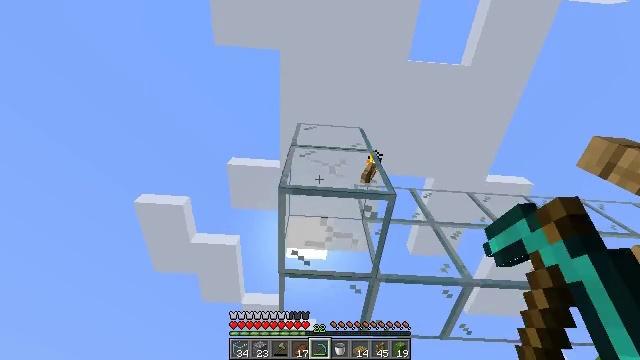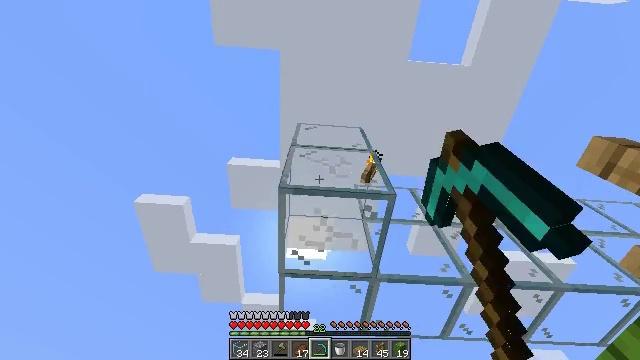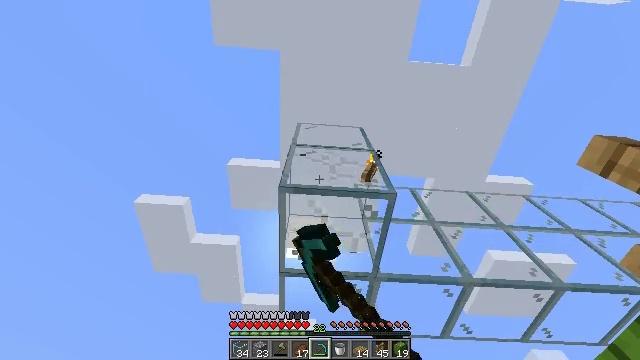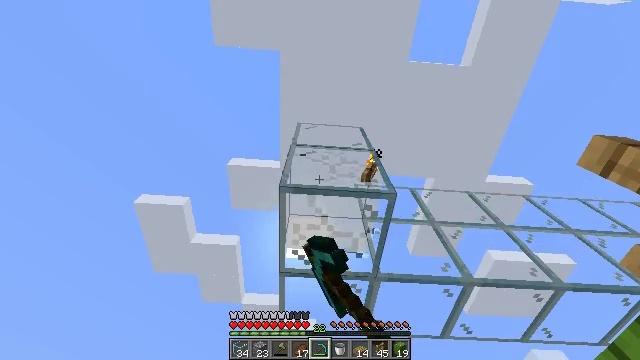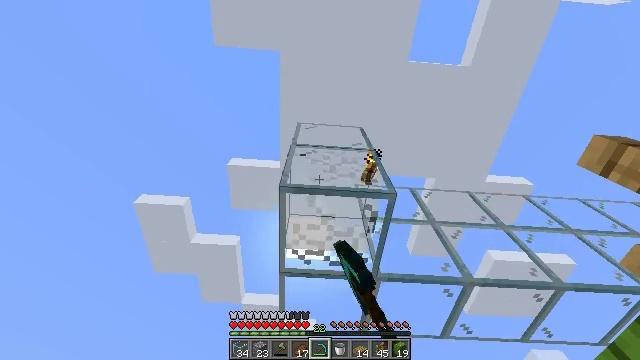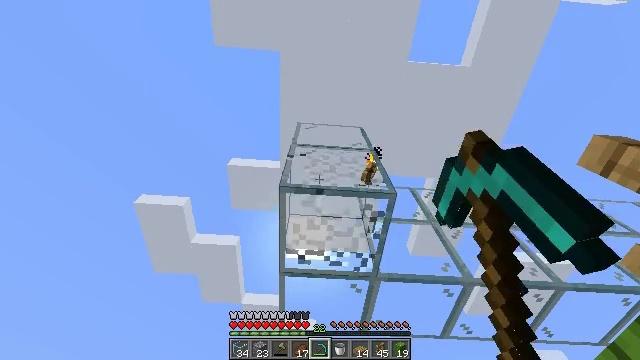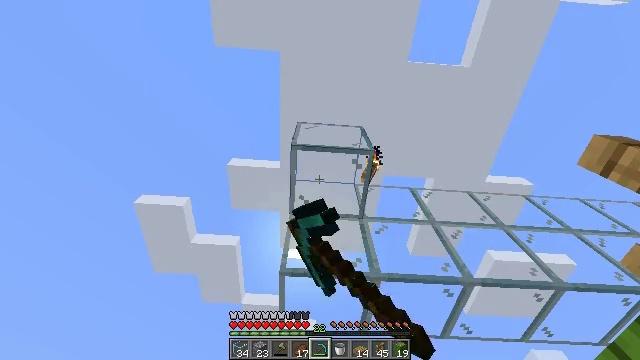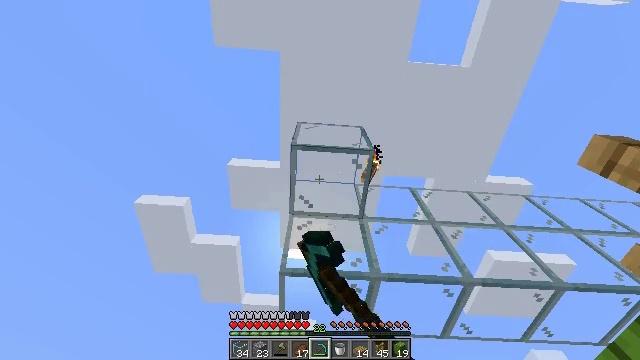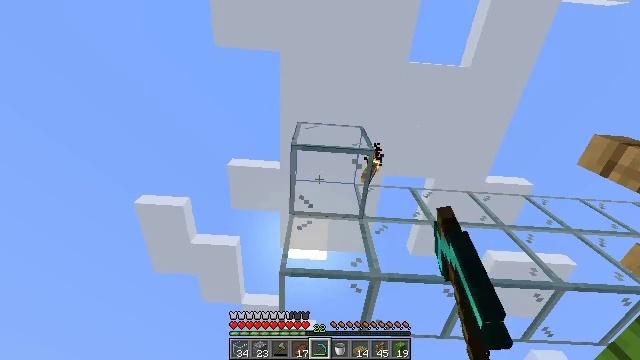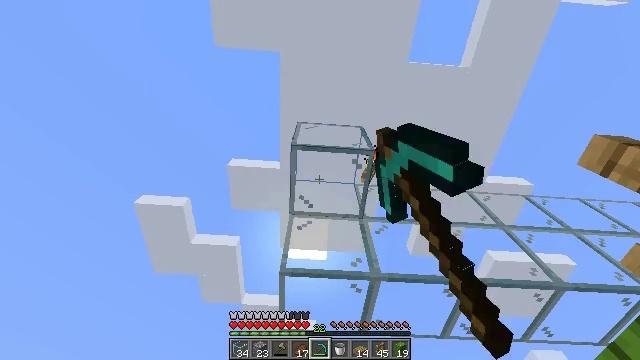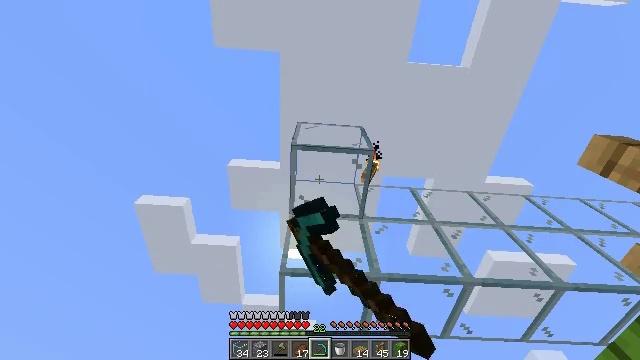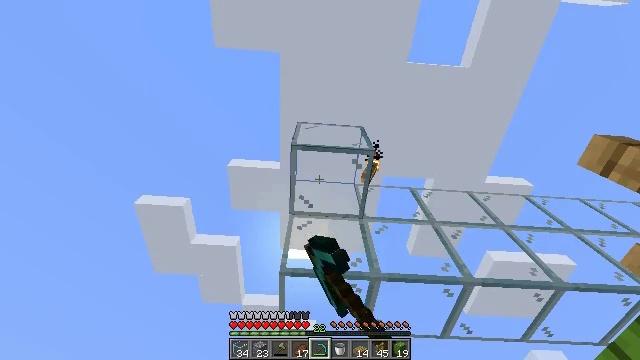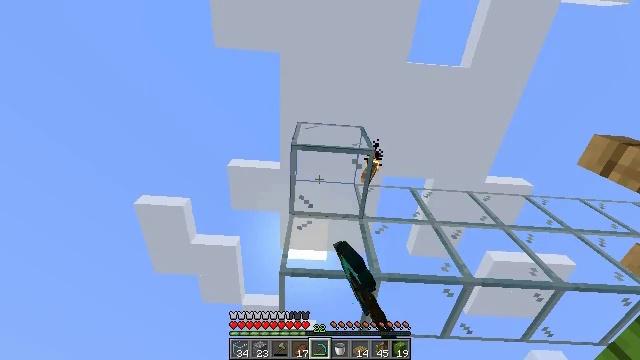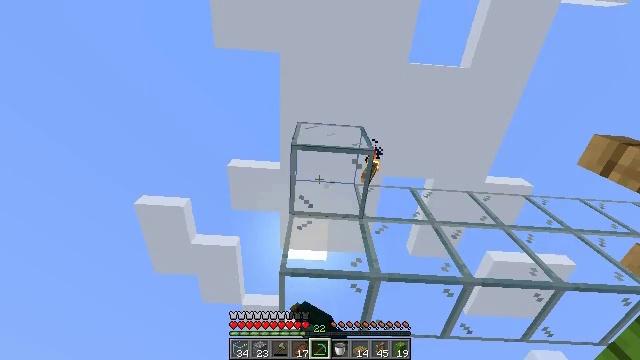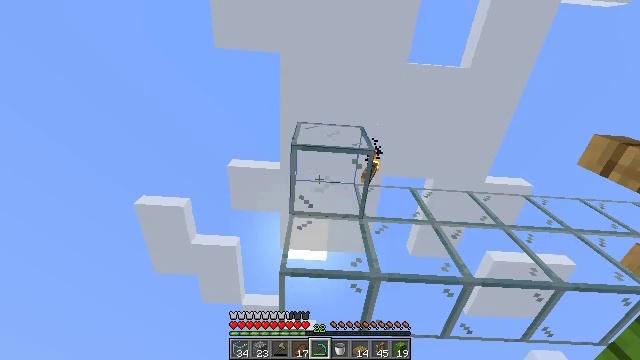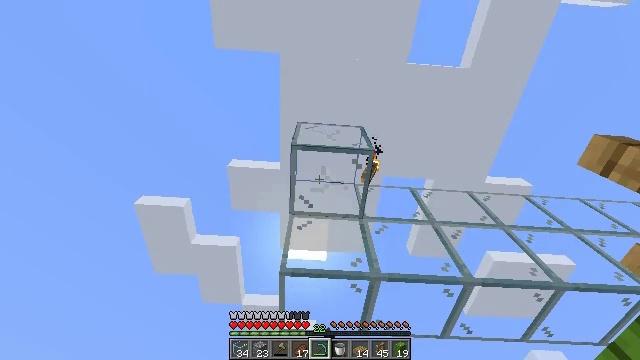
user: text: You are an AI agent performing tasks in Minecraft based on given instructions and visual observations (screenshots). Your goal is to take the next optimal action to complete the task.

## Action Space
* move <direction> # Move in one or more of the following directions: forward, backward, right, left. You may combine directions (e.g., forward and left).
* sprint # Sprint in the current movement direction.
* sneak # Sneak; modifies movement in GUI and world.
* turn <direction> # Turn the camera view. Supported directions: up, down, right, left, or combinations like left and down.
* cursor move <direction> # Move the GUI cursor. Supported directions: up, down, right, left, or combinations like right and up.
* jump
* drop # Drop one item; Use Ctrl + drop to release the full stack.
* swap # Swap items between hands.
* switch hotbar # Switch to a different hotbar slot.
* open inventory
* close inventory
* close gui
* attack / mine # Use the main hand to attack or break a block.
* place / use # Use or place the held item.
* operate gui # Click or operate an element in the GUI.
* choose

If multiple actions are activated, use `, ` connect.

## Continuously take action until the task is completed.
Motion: motion action
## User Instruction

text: Mine the glass to clear the view.
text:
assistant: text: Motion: attack / mine
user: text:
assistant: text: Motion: attack / mine
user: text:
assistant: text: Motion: attack / mine
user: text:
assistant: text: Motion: attack / mine
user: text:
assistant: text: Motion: attack / mine
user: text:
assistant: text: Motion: attack / mine
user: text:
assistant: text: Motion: attack / mine
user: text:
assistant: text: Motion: attack / mine
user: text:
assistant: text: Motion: attack / mine
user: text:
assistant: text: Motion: attack / mine
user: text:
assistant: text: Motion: attack / mine
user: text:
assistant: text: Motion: attack / mine
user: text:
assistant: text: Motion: attack / mine
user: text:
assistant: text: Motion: attack / mine
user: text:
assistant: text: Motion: attack / mine
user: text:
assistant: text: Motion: attack / mine
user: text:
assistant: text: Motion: attack / mine
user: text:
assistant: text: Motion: attack / mine
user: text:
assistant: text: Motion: attack / mine
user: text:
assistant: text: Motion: attack / mine
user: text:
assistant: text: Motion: attack / mine
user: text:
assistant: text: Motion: attack / mine
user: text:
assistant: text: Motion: attack / mine
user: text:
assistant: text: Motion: attack / mine
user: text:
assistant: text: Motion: attack / mine
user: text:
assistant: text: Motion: move forward, attack / mine
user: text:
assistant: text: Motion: move forward, attack / mine
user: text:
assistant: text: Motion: move forward, attack / mine
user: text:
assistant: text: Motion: attack / mine
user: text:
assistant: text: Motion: attack / mine